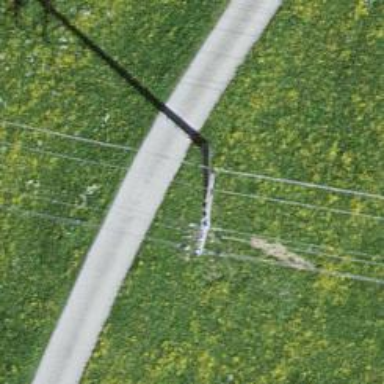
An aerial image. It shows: Power tower.